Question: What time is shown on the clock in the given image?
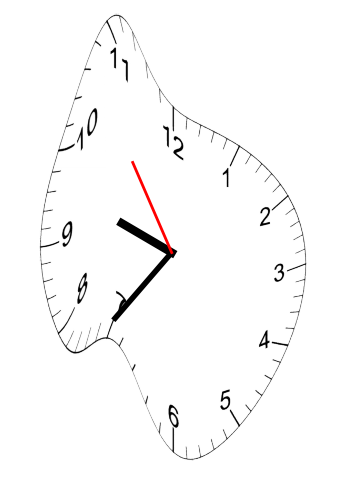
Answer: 09:35:54